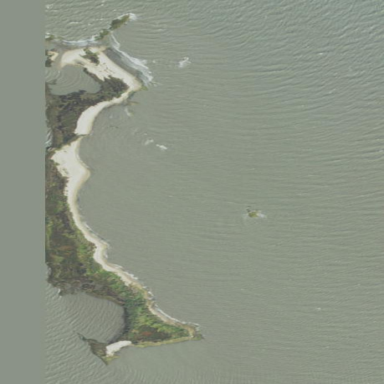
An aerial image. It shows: Islet along the natural coastline.